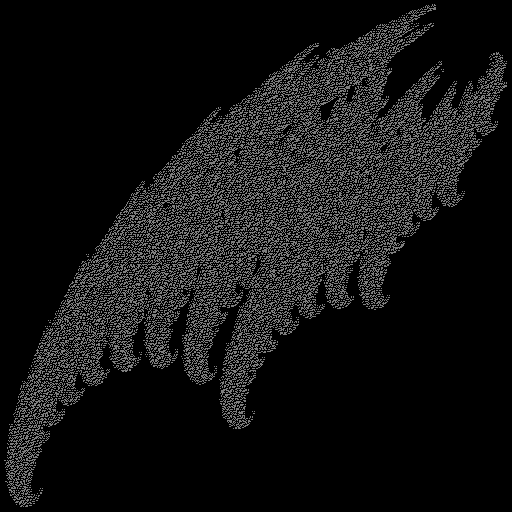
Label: spiderbrake